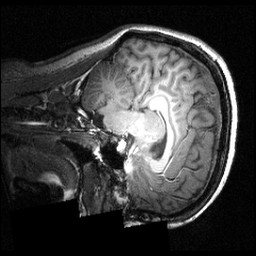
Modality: T1w
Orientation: sagittal
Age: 23
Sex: female
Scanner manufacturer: siemens
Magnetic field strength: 3.951 T
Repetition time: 1.5 s
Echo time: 0.00335 s